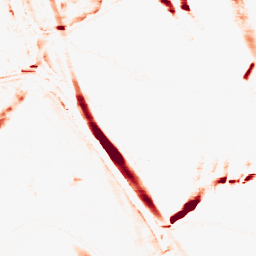
Category: morphological
Decomposition family: morphological_rect
Decomposition parameters: operation: opening
width: 20
height: 3
Upsampling method: cubic_mitchell
Upsampling parameters: scale: 4
Upsampling scale: 4